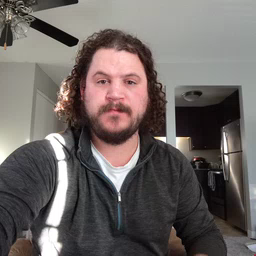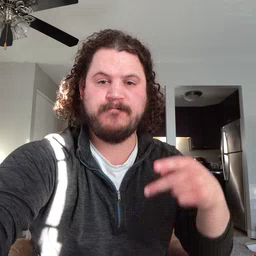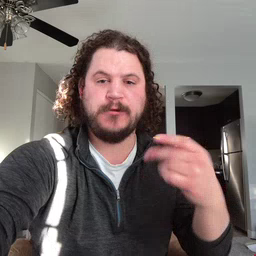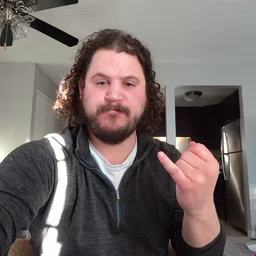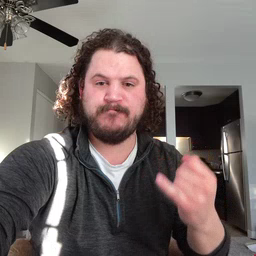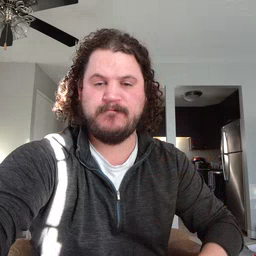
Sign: pajamas